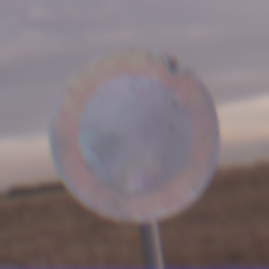
Verkehrszeichen: VerbotFahrzeugeAllerArt
Umgebung: Outdoor, Nature
Tageszeit: SunriseSunset
Wetter: PartlyCloudy
Licht: Natural
Jahreszeit: NotSpecified
Kontrast: LowContrast